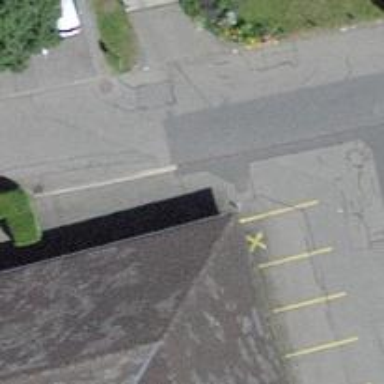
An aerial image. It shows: Outdoor area.